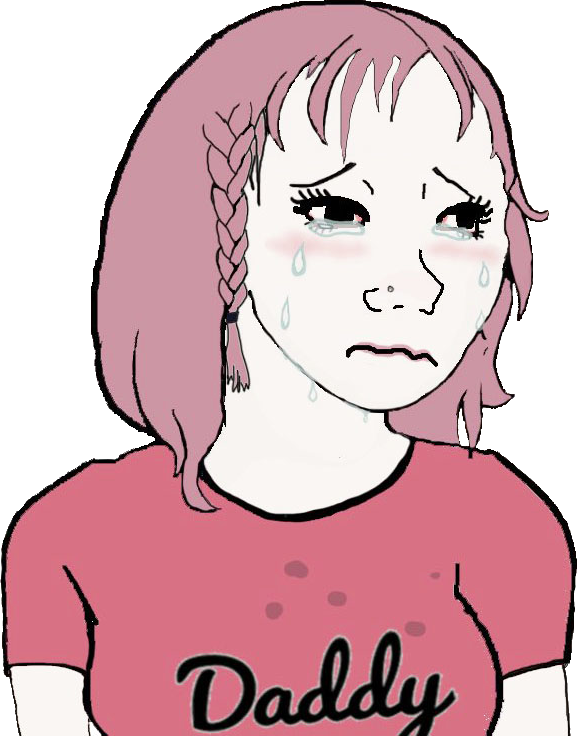
Label: 5_Daddys_Girl